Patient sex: M
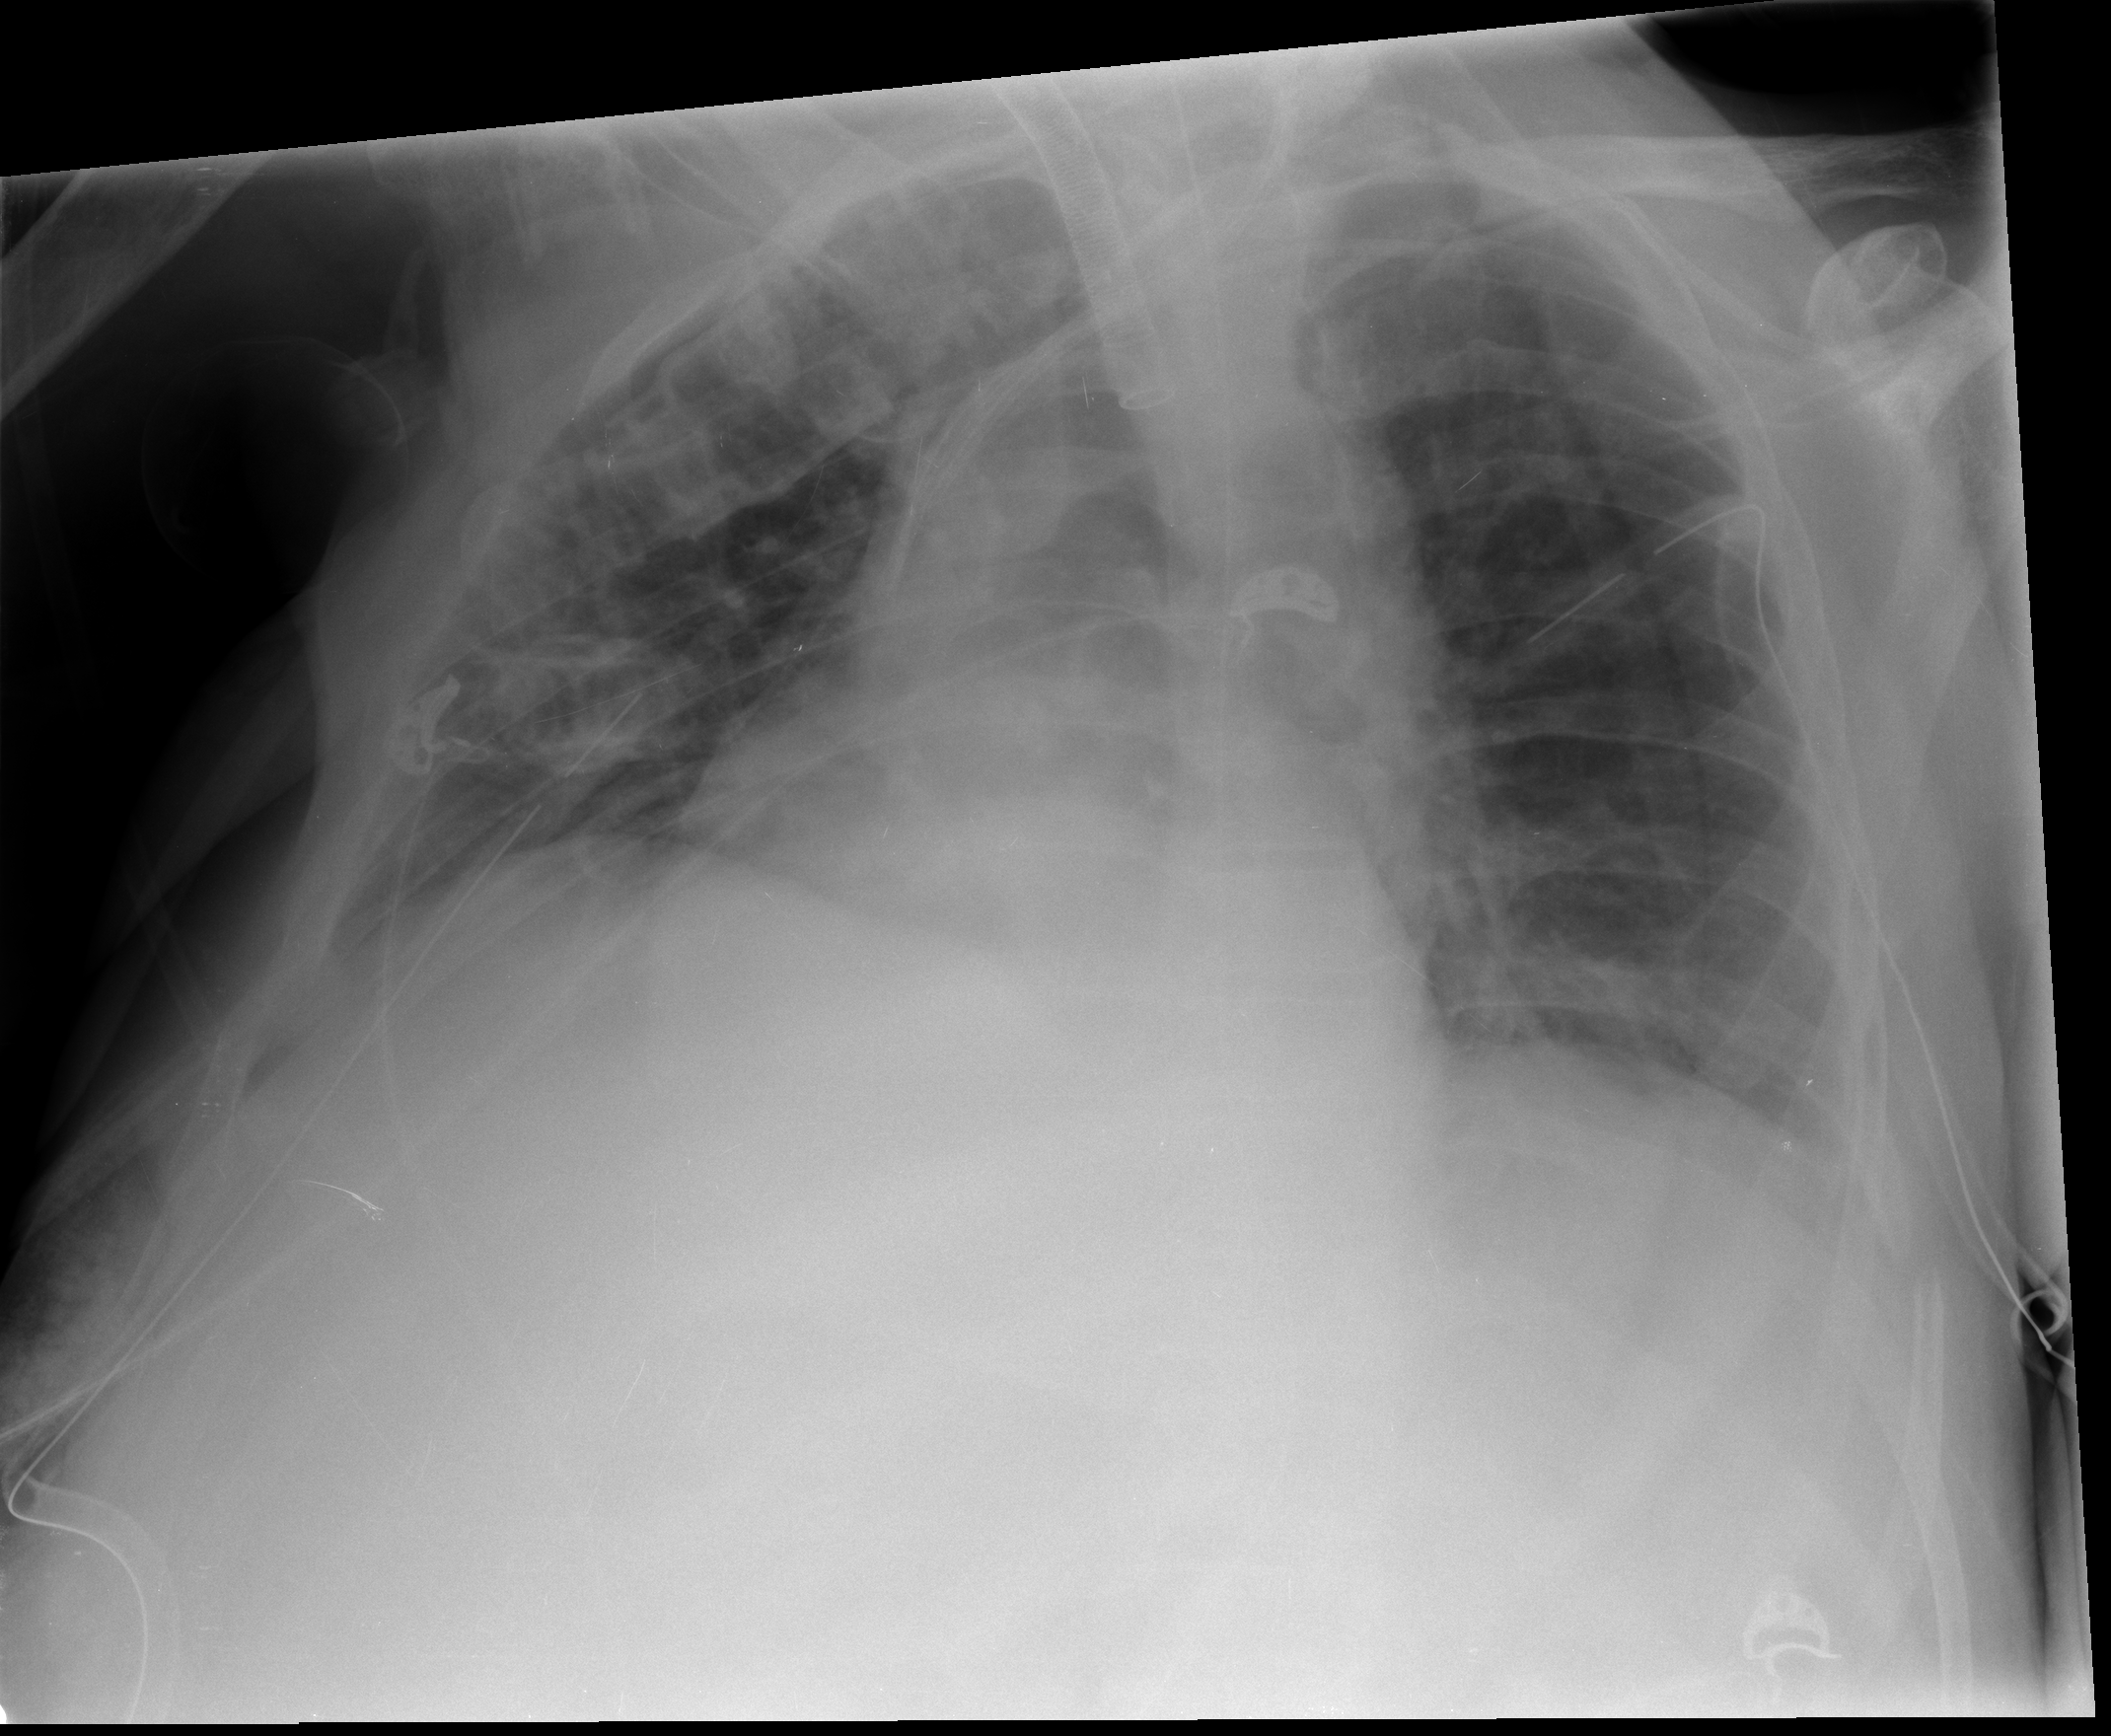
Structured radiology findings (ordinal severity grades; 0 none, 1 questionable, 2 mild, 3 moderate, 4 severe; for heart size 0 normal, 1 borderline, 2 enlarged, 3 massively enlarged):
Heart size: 0
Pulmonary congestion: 2
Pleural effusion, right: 0
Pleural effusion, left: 0
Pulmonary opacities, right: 2
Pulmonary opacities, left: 2
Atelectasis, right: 2
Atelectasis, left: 2